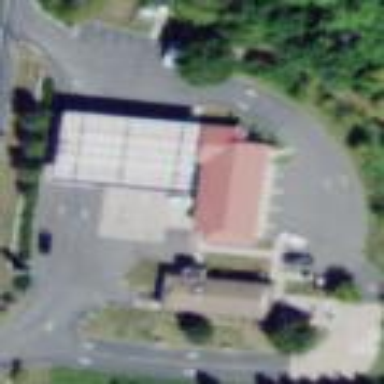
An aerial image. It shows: Fuel station.